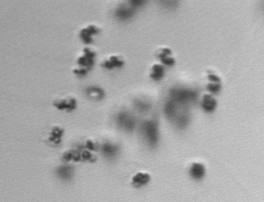
Label: Phaeocystis